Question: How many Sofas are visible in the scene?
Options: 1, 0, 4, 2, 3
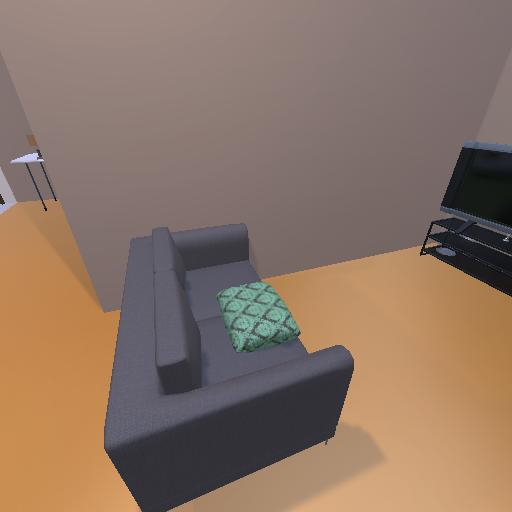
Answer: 1